Current action and preconditions to check: trajectory_clear

Your task: For each precondition in the list above, predict whether it will hold at this action.

Consider the current scene as observed from the mobile robot's camera, and analyze the predicted future states of all dynamic agents (e.g., people, animals, vehicles, or any moving entities) within the NEXT SECOND.

IMPORTANT: Only answer "very likely" if you are absolutely certain—based on strong, clear evidence—that a dynamic agent will violate the precondition in the predicted future state. Do NOT answer "very likely" for unlikely, ambiguous, or low-probability risks.

Ask yourself for each precondition: Is there a high probability, with clear and convincing evidence, that the predicted future states of any dynamic agent will interfere with the predicted future state of the currently executing action within the NEXT SECOND, causing that precondition to fail?

Assess the risk level based on these predictions. Use "likely" or "very likely" if motions create a clear risk of interference.

Use "neutral" or "improbable" if agents are nearby but their predicted paths are clearly diverging or non-conflicting.

Failure Risk Categories: "very improbable", "improbable", "neutral", "likely", "very likely"

Answer Format: Output ONLY the probability_of_failure value from these categories: "very improbable", "improbable", "neutral", "likely", "very likely"

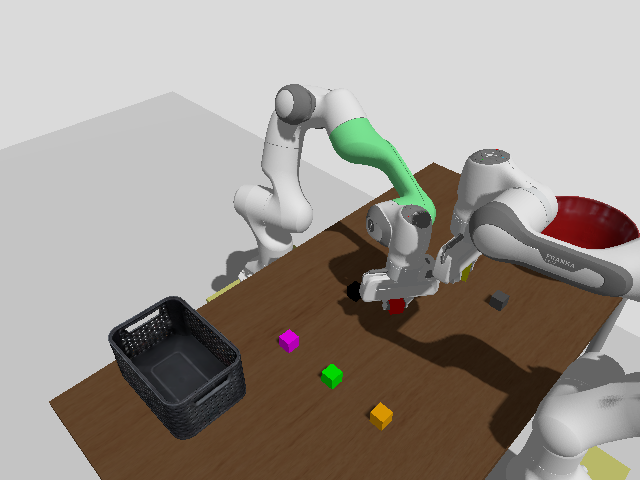

Answer: improbable